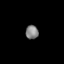
Tissue: lung
Cell type: T cells
Senescence score: 0.1728
Nuclear area (px): 175
Mean DAPI intensity: 128.931